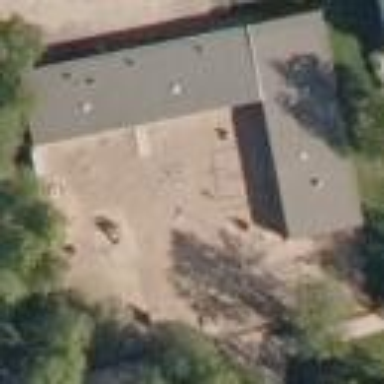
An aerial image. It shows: Kindergarten.